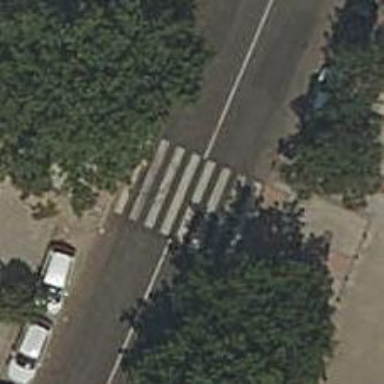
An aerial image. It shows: Pedestrian road.